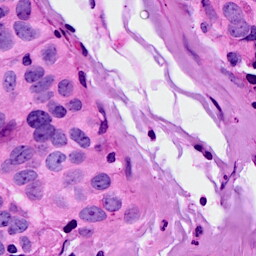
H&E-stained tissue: Breast